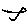
Label: line